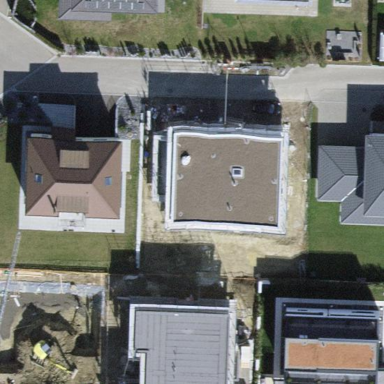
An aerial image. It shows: Detached building.